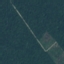
Land use / land cover class: Forest